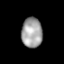
Tissue: lung
Cell type: Others
Senescence score: 0.1758
Nuclear area (px): 613
Mean DAPI intensity: 160.865